Interaction volume radius: 10 \u00c5
Interaction volume height: 15 \u00c5
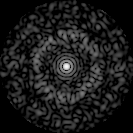
Disorder parameter: 0.8165